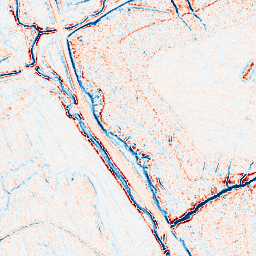
Category: edge_preserving
Decomposition family: anisotropic_diffusion
Decomposition parameters: iterations: 10
kappa: 10
gamma: 0.1
Upsampling method: cubic_mitchell
Upsampling parameters: scale: 8
Upsampling scale: 8